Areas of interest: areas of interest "Mianzhou Cemetery"
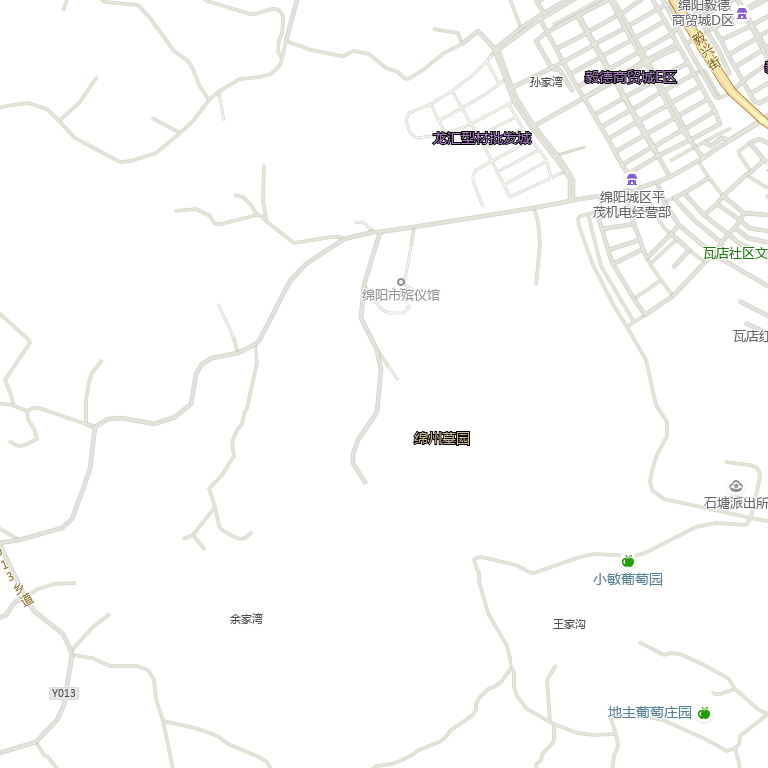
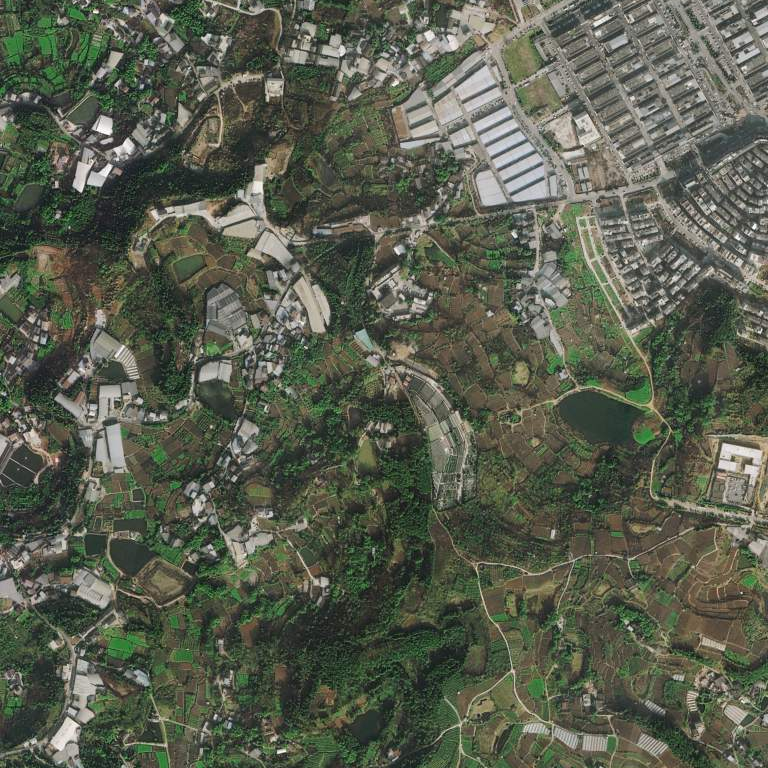